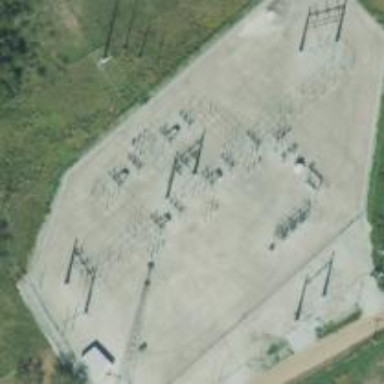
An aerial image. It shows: Outdoor power substation surrounded by fence. The substation operates at the distribution level.